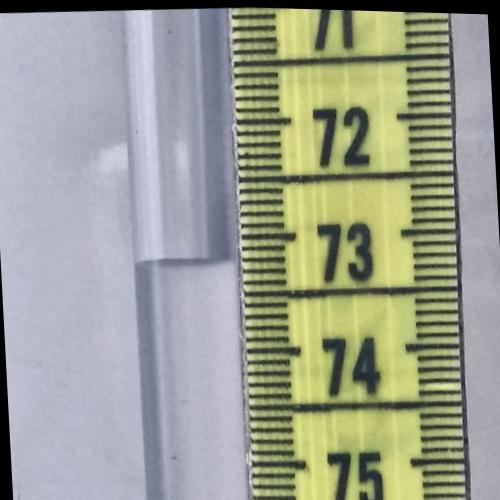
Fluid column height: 73.2 cm